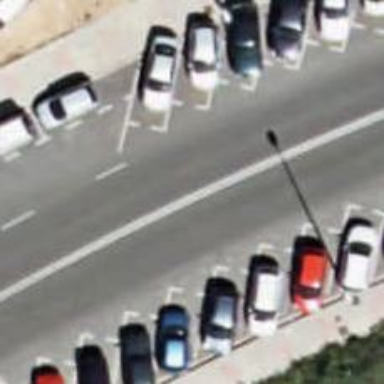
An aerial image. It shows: Tertiary road with diagonal parking lanes on both sides.